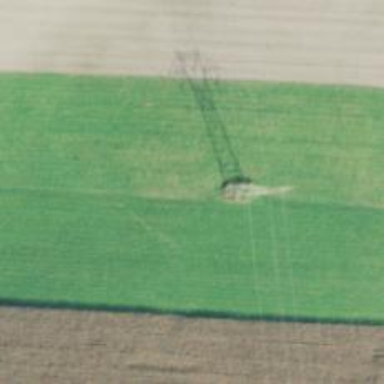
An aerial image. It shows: Lattice structure tower used for power transmission.